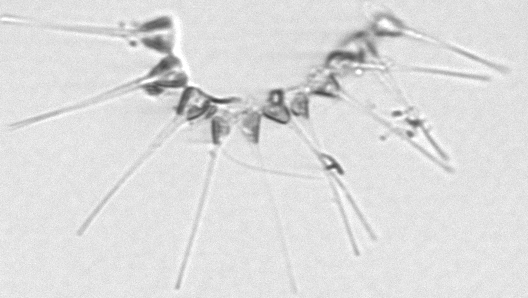
Label: Asterionellopsis_glacialis